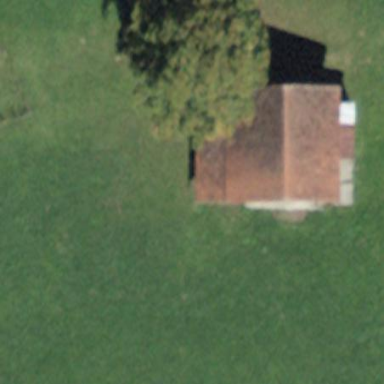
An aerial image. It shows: Barn.